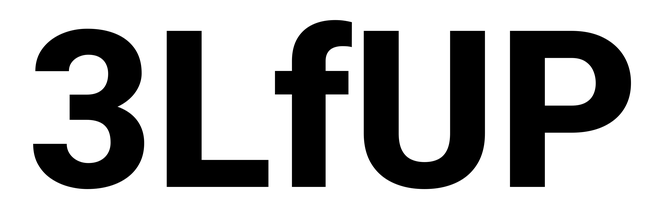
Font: Roboto_ExtraBold